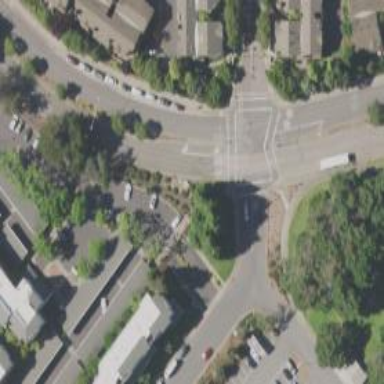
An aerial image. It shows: Marked crossing on footway with designated crossing for cyclists.